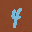
Label: 4